Question: I am trying to upload a .csv file in 'BigQuery' with tab delimiter and even if I choose "tab" as custom delimiter in the settings it will still divide by comma. I can't figure out what is the problem. Is it because of my tuple format?
This is my data format:
'''
time zone_1 zone_2 zone_3
(18, 1, 1, 9) (18, 360, 0.22) (193, 2702, 0.57) (183, 7686, 0.14)
(18, 1, 1, 10) (140, 5320, 0.51) (138, 8280, 0.45) (165, 6435, 0.23)
(18, 1, 1, 11) (32, 448, 0.46) (75, 1275, 0.57) (90, 2610, 0.97)
(18, 1, 1, 12) (117, 5382, 0.88) (72, 2376, 0.72) (119, 5593, 0.09)
'''
and this is what I obtain after I upload

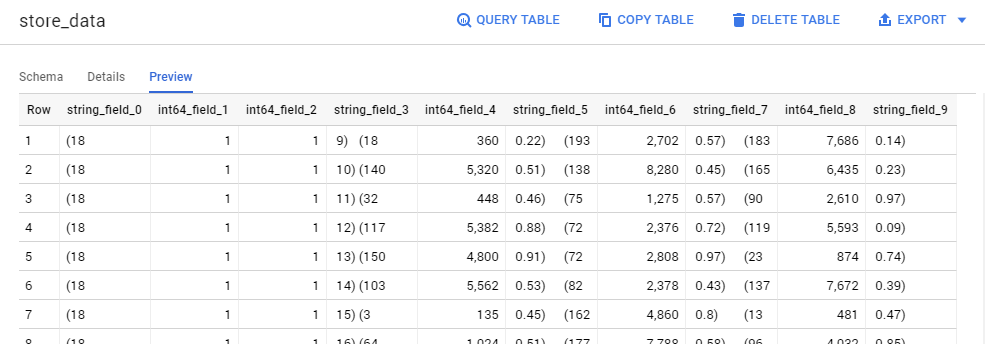
Answer: I found JSON format like this to provide the right solution for you
'''
{"time":"(18, 1, 1, 9)","zone_1":"(18, 1, 1, 9)","zone_2":"(193, 2702, 0.57)","zone_3":"(183, 7686, 0.14)"}
{"time":"(18, 1, 1, 9)","zone_1":"(18, 1, 1, 9)","zone_2":"(193, 2702, 0.57)","zone_3":"(183, 7686, 0.14)"}
'''
This is the result in bigquery after the upload (Note: I pre-define the columns before the upload and didn't use the Automatically detect option)
<URL>